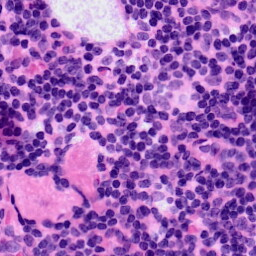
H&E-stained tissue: LymphNode